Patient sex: M
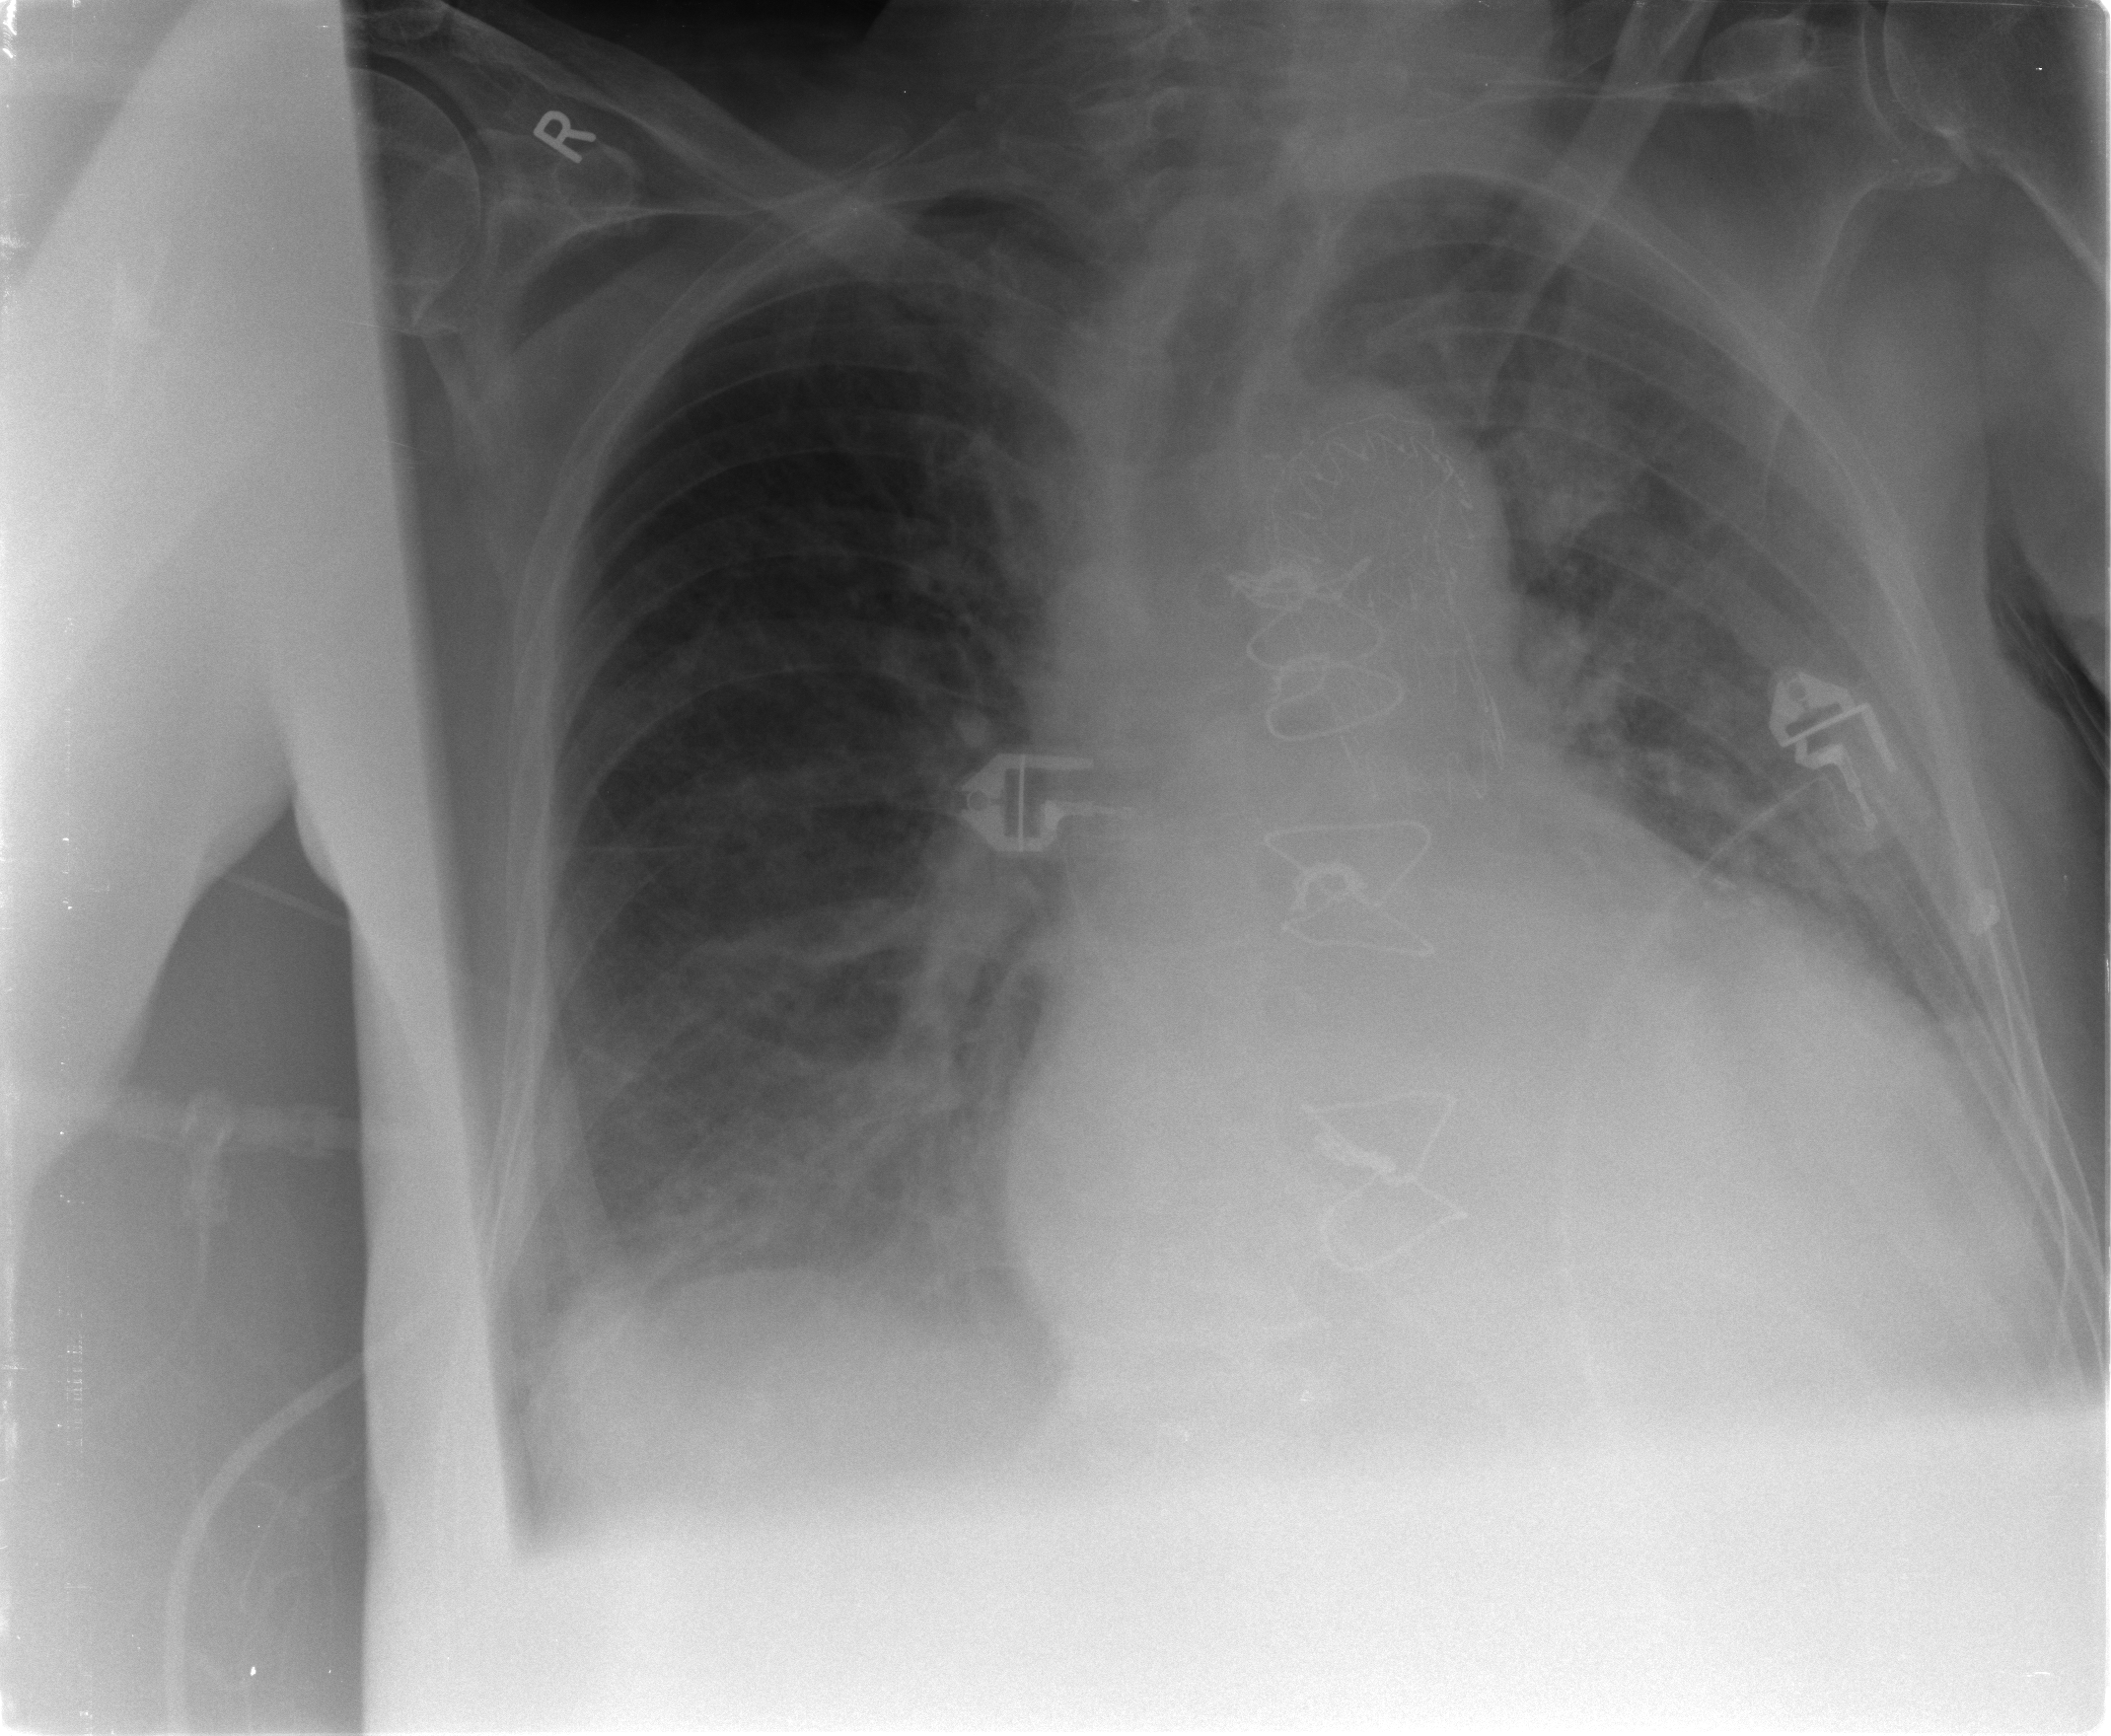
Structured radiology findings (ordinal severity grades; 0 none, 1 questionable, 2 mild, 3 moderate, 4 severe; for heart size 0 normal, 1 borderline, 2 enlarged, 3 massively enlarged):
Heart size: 2
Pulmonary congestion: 2
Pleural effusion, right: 2
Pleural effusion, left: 2
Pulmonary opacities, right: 1
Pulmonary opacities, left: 2
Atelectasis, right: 2
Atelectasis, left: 2